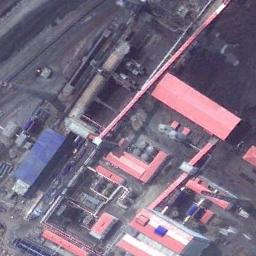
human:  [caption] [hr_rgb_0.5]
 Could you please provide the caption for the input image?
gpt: There are many buildings of different shapes next to the thermal power station .

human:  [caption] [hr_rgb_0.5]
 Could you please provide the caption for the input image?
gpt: There are seven thermal power stations here, two of which are thinner and taller than others .

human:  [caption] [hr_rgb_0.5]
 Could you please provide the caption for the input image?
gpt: The thermal power station is on the bare land next to some buildings .

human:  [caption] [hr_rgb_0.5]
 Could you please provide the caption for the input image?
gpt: There is a factory building in the thermal power station, there are many machines and equipment, pipelines, and two chimneys .

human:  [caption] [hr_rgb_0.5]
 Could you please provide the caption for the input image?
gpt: There are some red buildings on the thermal power station .